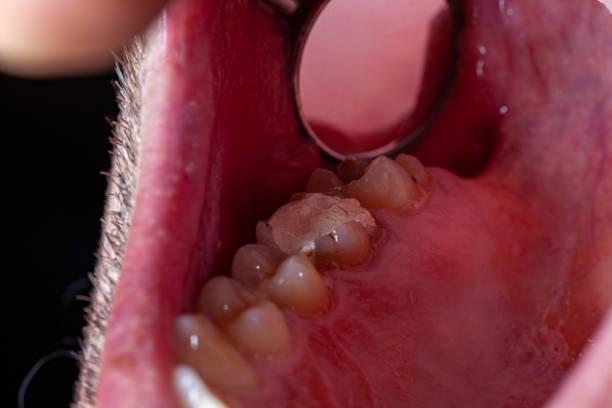
Condition: Gingivitis